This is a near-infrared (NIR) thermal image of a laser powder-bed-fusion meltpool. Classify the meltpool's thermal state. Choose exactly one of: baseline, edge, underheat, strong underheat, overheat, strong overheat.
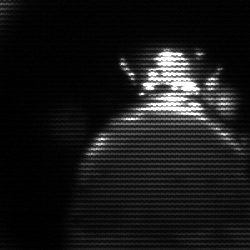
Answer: baseline